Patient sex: M
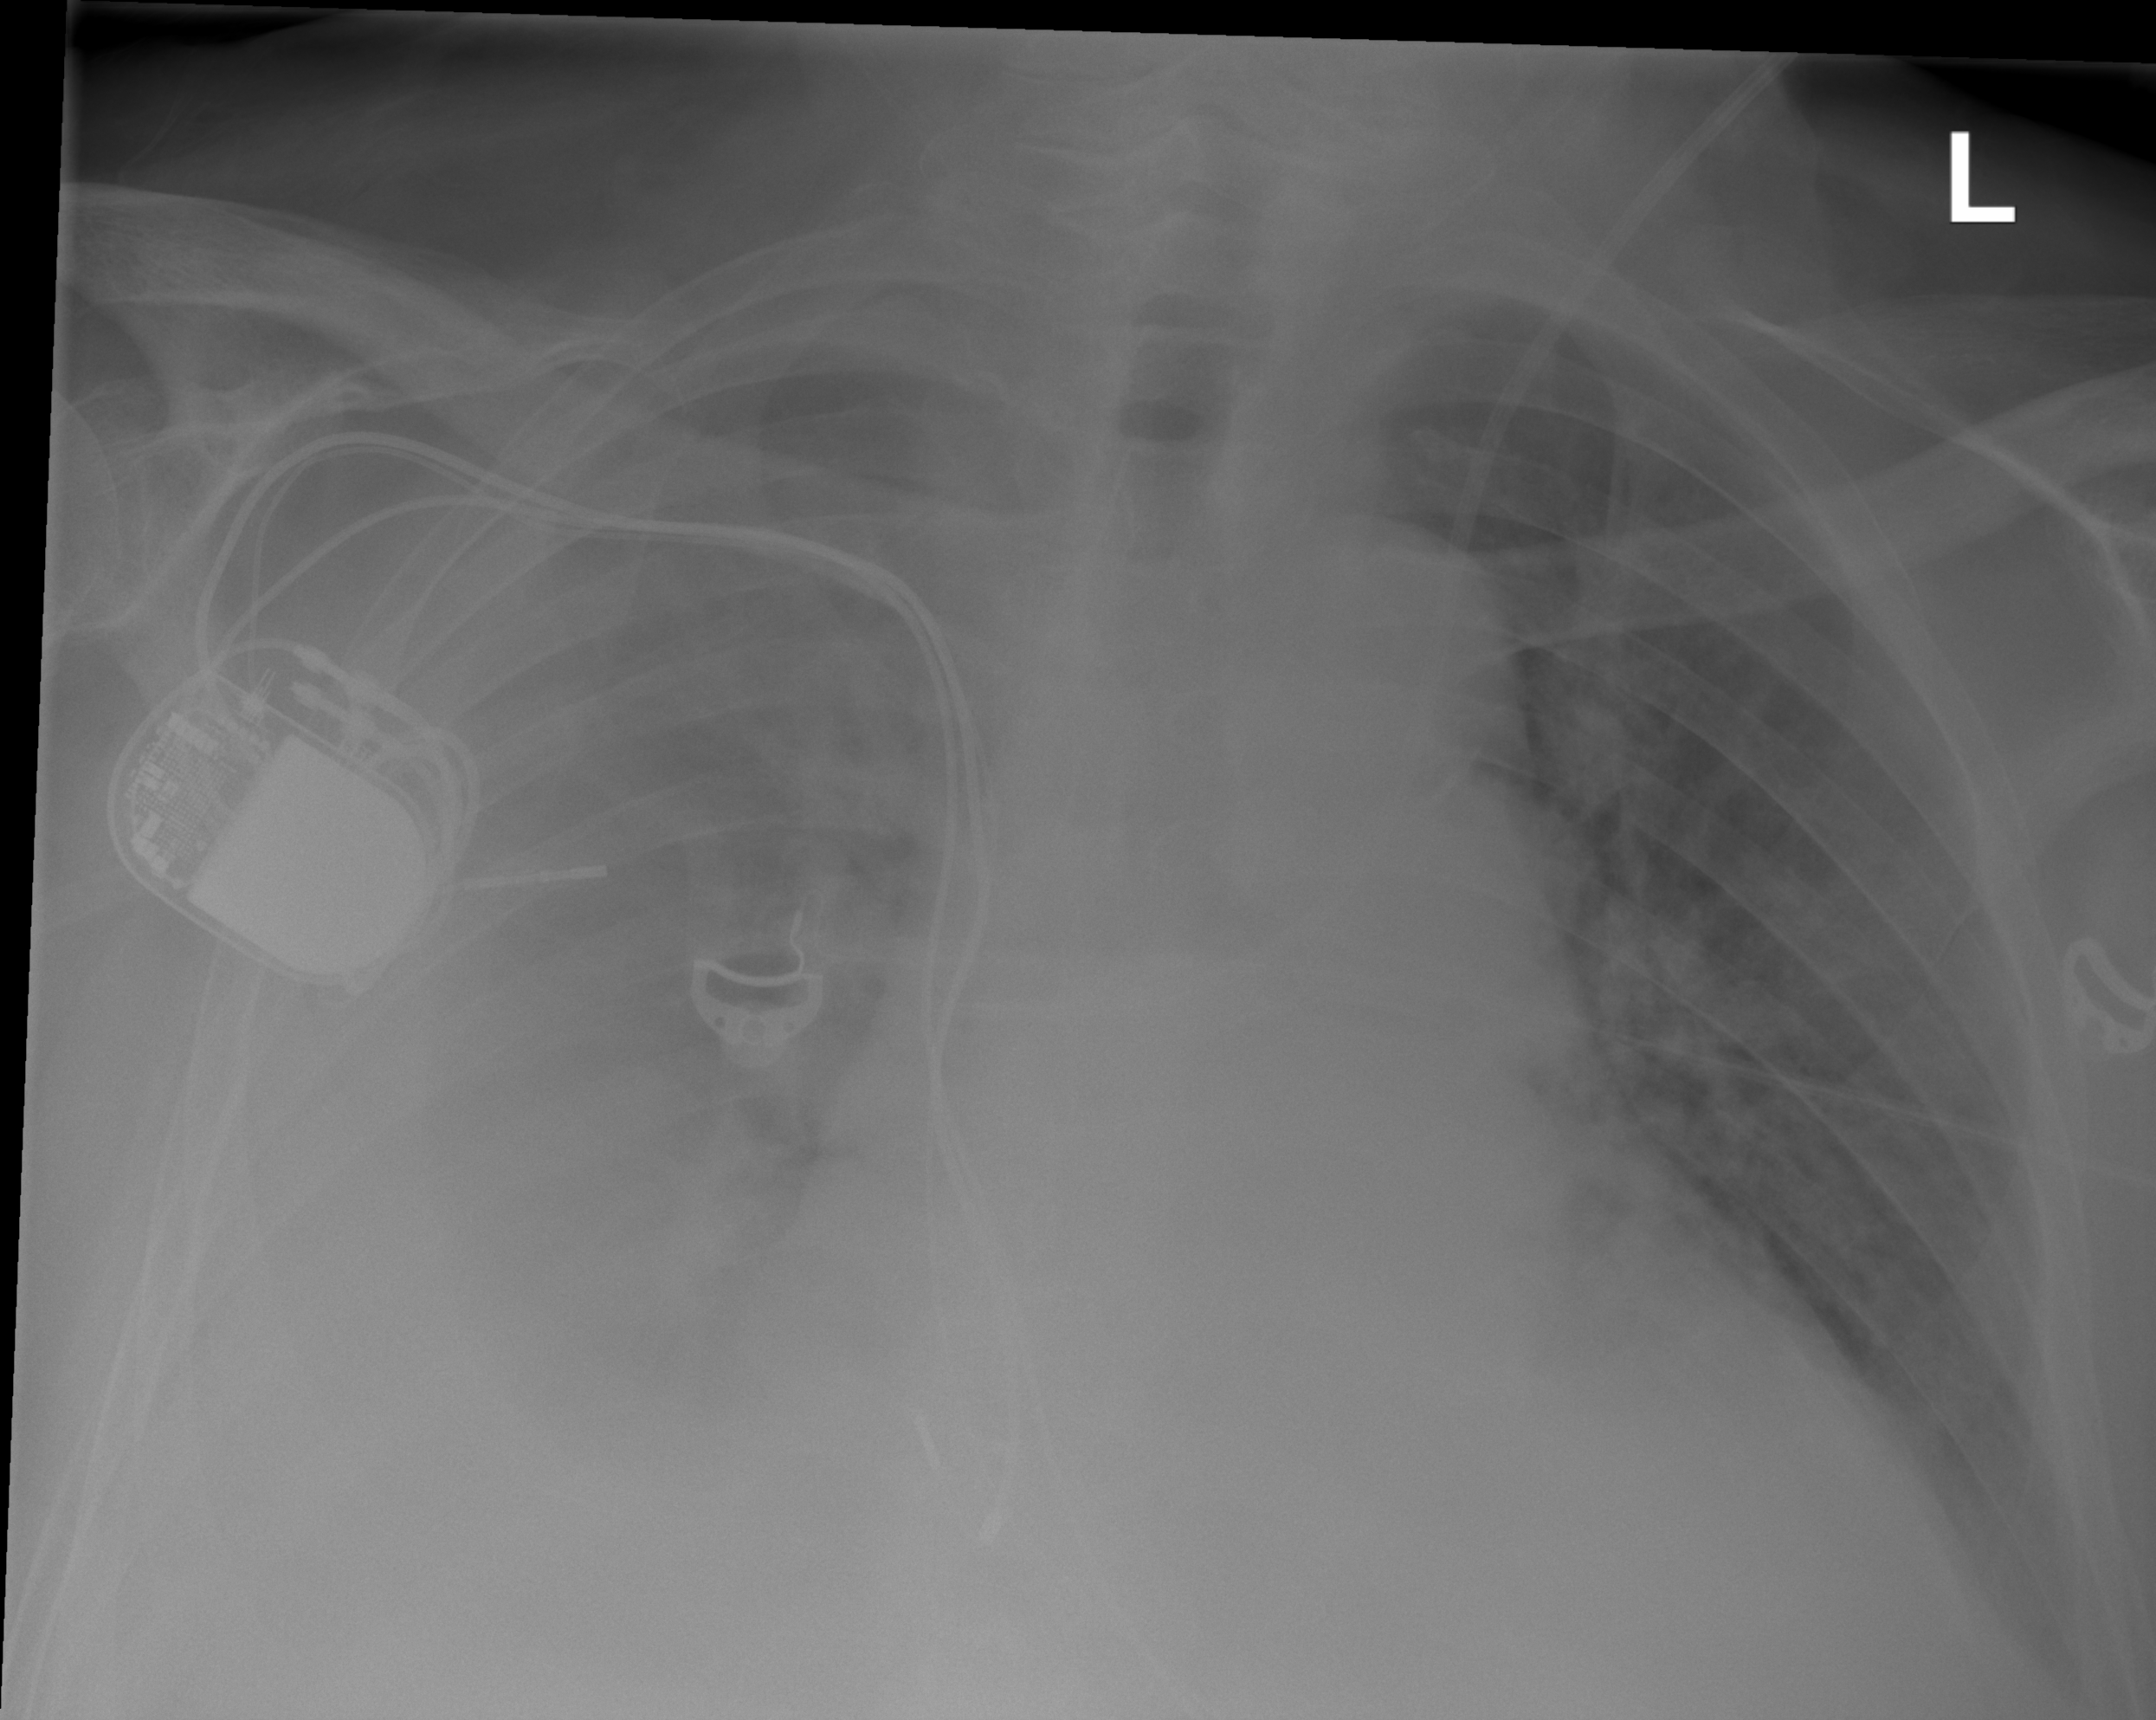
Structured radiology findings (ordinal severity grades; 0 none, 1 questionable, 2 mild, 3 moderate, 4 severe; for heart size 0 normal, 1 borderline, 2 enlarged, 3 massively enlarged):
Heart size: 2
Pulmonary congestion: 3
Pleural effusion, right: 3
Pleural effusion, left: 2
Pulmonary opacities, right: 0
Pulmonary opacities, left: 2
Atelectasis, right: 3
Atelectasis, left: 2